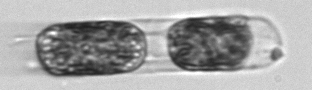
Label: Hemiaulus